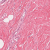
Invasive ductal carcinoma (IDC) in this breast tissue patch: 0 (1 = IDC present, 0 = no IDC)